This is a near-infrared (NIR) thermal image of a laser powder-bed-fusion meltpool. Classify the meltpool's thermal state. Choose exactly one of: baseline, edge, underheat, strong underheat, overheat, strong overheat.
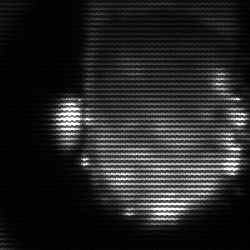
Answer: baseline